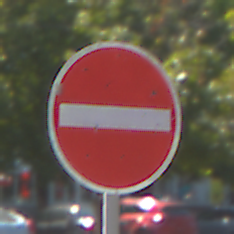
Verkehrszeichen: VerbotDerEinfahrt
Umgebung: Outdoor, Urban
Tageszeit: Midday
Wetter: Clear
Licht: Natural
Jahreszeit: NotSpecified
Kontrast: HighContrast